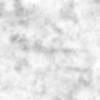
Label: no_change